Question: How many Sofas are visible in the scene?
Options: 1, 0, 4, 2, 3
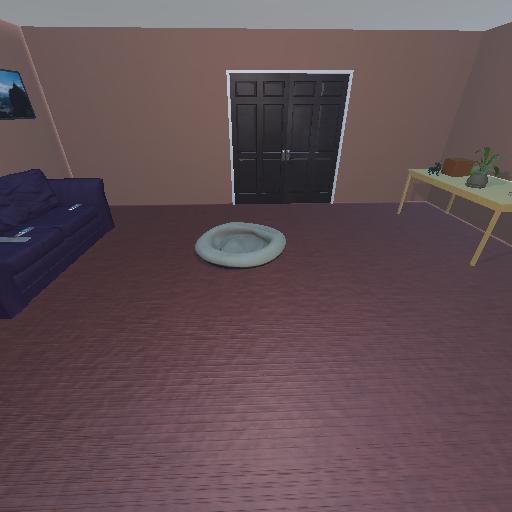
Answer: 1